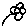
Label: flower